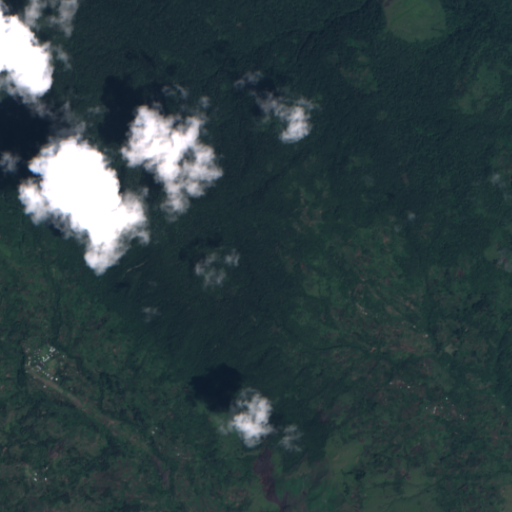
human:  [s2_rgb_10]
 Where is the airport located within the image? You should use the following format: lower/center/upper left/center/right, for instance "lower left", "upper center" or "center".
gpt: The airport is located in the lower left of the image.
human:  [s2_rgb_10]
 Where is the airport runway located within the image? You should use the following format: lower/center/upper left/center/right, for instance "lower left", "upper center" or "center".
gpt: The airport runway is located in the lower left of the image.
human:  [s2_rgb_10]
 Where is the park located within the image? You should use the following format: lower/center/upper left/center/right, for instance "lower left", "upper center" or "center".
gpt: There is no park in the image.